Interaction volume radius: 10 \u00c5
Interaction volume height: 30 \u00c5
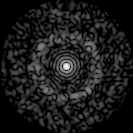
Disorder parameter: 0.8416